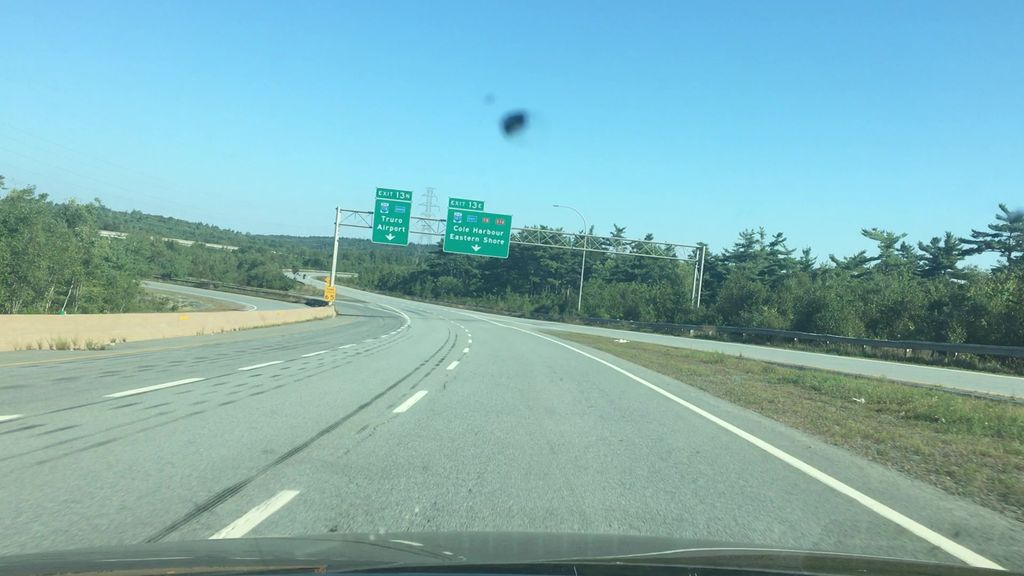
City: halifax